Chest X-ray:
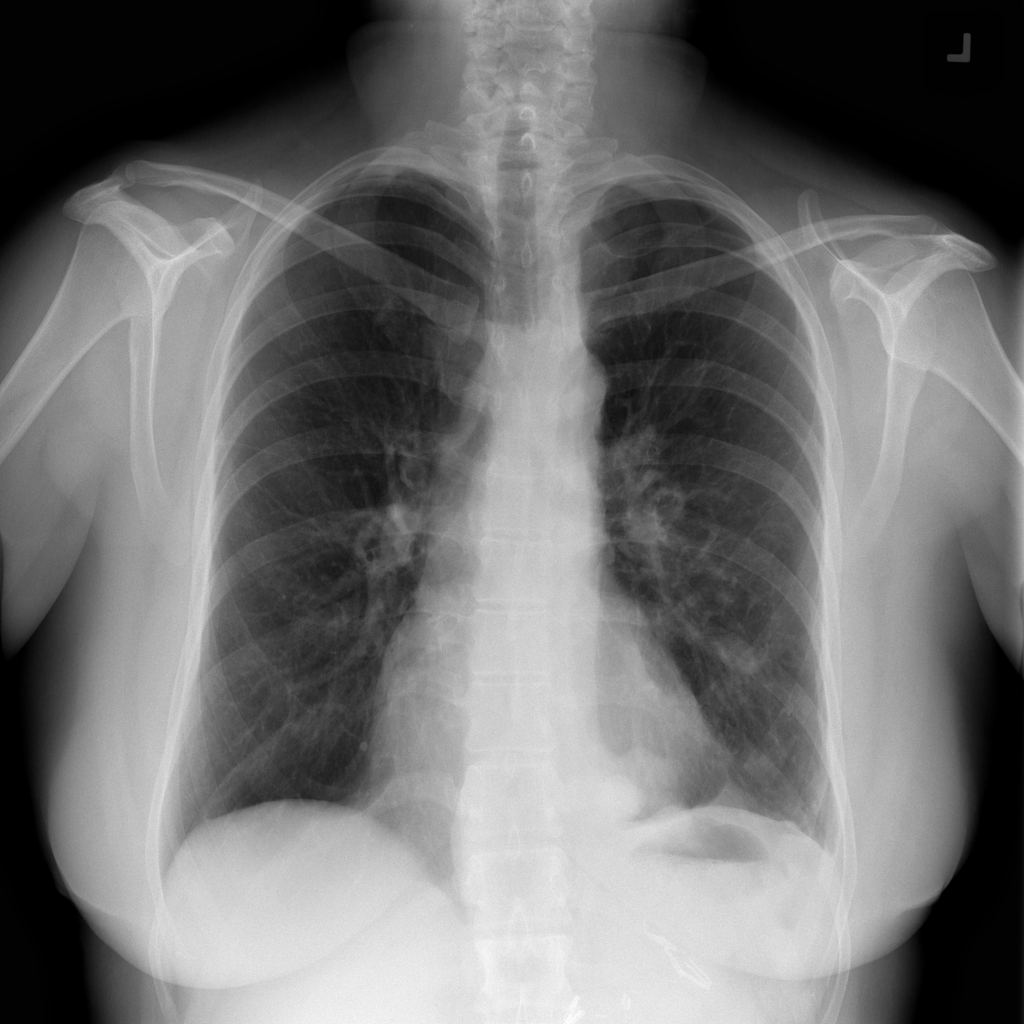
Findings: Nodule, Pleural Thickening, Cardiomegaly
No abnormal finding: no